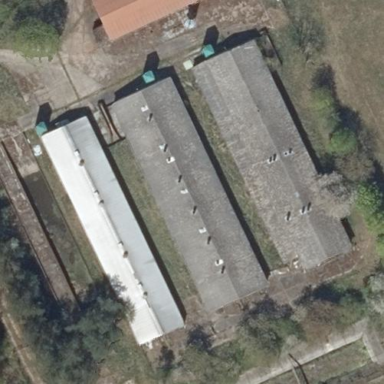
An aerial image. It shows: Farmyard area.